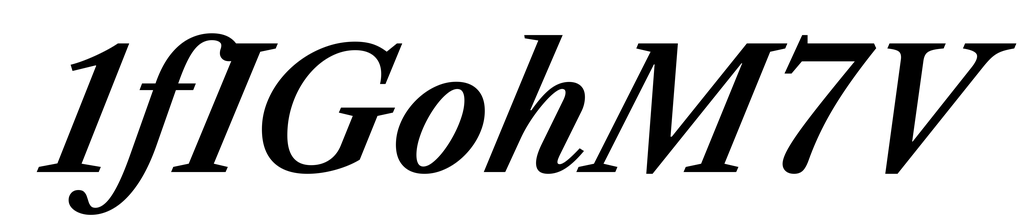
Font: LibreCaslonText-Italic_SemiBold_Italic